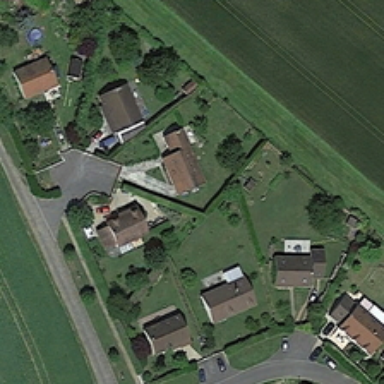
Some buildings and some green trees are in a medium residential area .